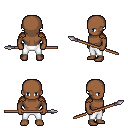
a pixel art fantasy rpg character, male body template, human, dark skin, leather shoulder armor, white pants, twin-tailed hairstyle, spear, four views (front, back, left, right), 2x2 character sprite sheet, small pixel art, hard edges, no anti-aliasing